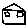
Label: house